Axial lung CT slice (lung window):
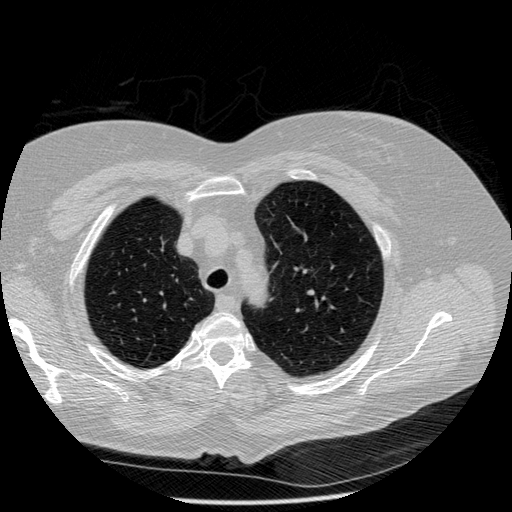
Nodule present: no